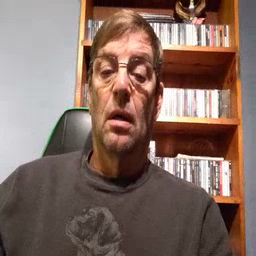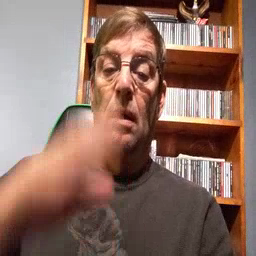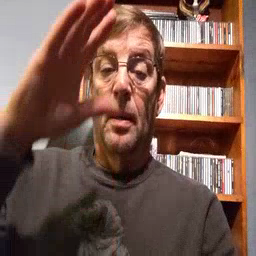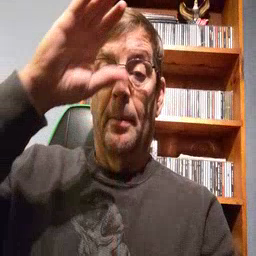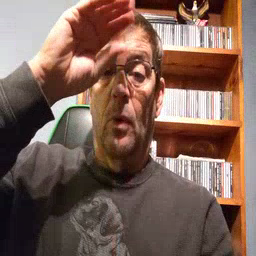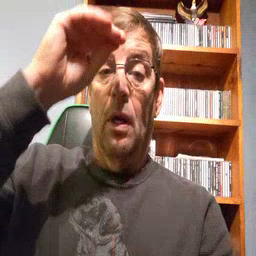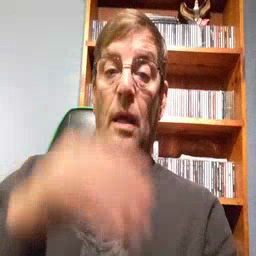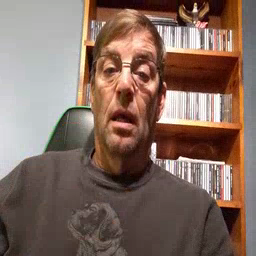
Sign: boy